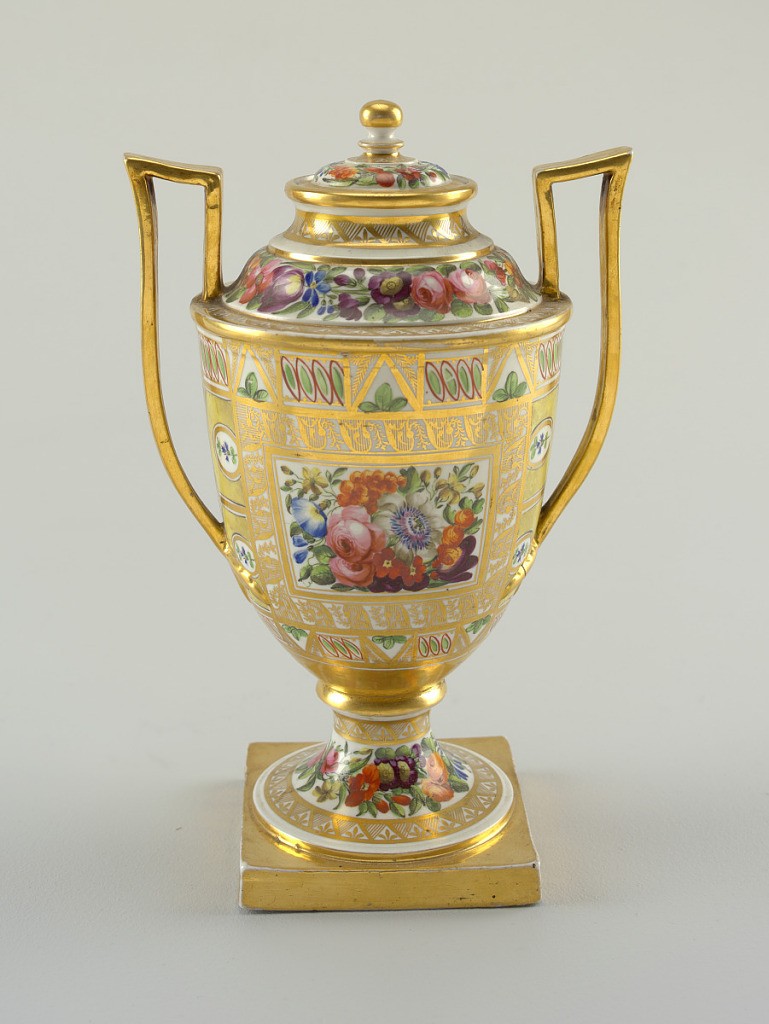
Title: Urn with Gold and Flower Pattern
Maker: Royal Worcester, English, established 1751
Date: ca. 1795
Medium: porcelain, vitreous enamel, gold
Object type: urn
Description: Semi-ovoid, with domed top, raised strap handles and square base. Geometric design on body with square reserve on front, containing flowers. Floral bands about foot, foot bolted to body, top and cover. Gilding throughout.